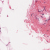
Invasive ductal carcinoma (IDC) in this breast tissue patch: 0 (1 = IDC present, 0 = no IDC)